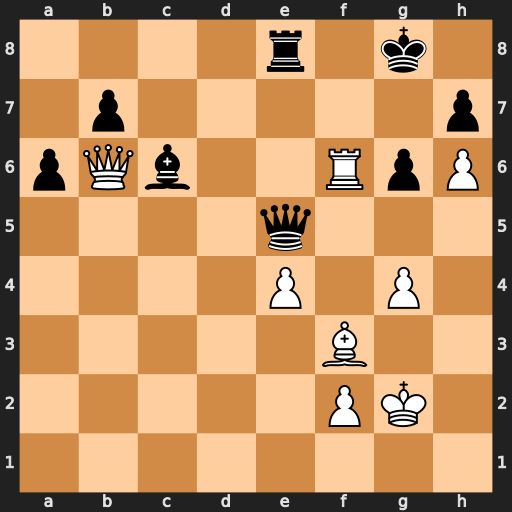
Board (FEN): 4r1k1/1p5p/pQb2RpP/4q3/4P1P1/5B2/5PK1/8
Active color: w
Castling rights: -
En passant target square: -
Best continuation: Qb3+ Bd5 Qxd5+ Qxd5 exd5